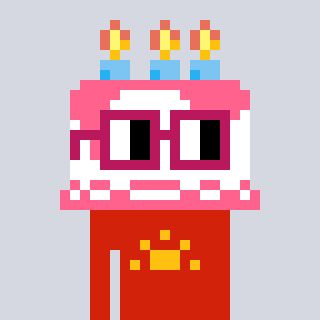
a pixel art character with square dark red glasses, a cake-shaped head and a red-colored body on a cool background